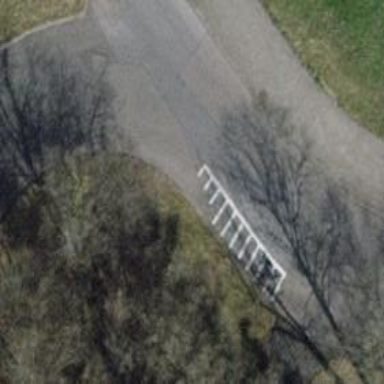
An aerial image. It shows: Bicycle parking area with floor facility.